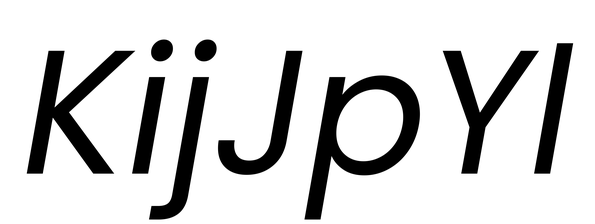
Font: Poppins-Italic